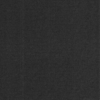
Label: dusty